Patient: sex M, age 62
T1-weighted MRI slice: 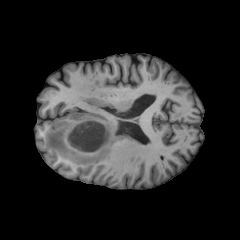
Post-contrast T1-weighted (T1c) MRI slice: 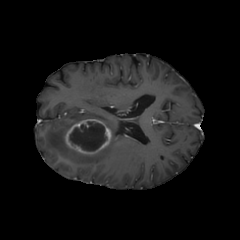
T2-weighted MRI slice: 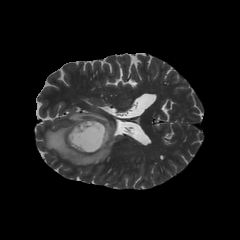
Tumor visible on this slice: yes
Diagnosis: Glioblastoma, IDH-wildtype
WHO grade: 4